Interaction volume radius: 10 \u00c5
Interaction volume height: 20 \u00c5
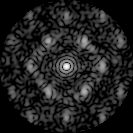
Disorder parameter: 0.5847